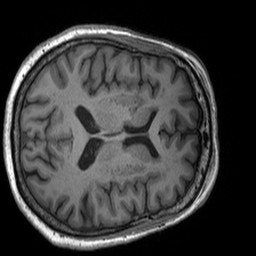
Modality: T1w
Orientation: axial
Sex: female
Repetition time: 1.95 s
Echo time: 0.026 s